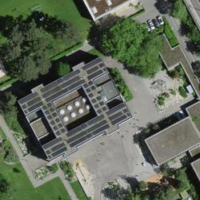
EUNIS habitat code: 57
Species observed at this site:
Centaurea diffusa
Centaurea scabiosa
Aster amellus
Linaria vulgaris